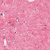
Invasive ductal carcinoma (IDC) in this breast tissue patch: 0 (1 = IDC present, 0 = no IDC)